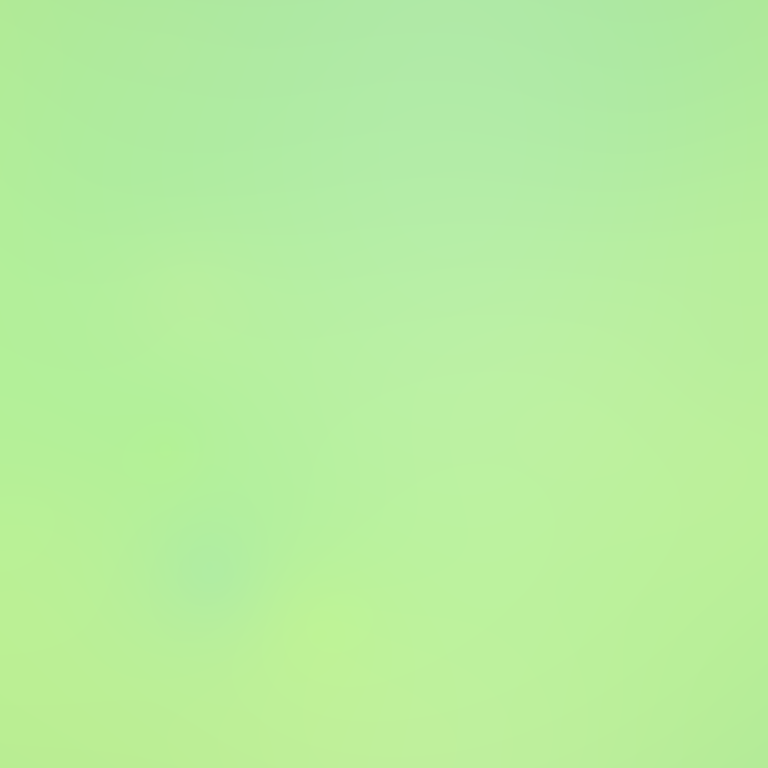
Abstract light effect, smooth gradient from soft green to pale yellow, calm atmosphere, diffuse light, no room, no furniture, no objects.